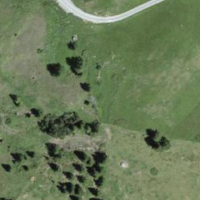
EUNIS habitat code: 26
Species observed at this site:
Campanula barbata